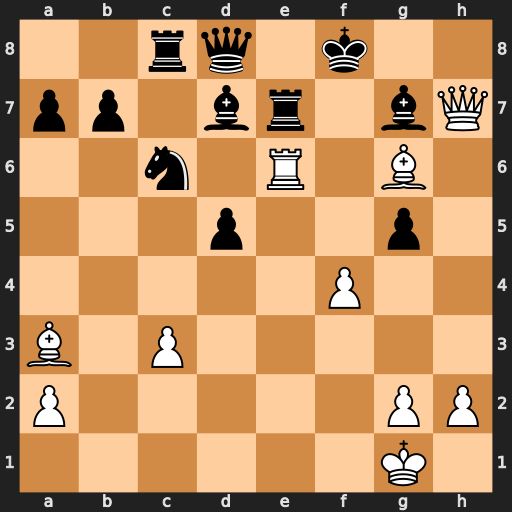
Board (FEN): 2rq1k2/pp1br1bQ/2n1R1B1/3p2p1/5P2/B1P5/P5PP/6K1
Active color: w
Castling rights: -
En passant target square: -
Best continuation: Rf6+ Bxf6 Qf7#